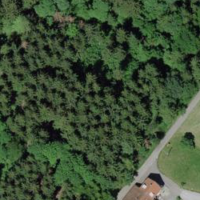
EUNIS habitat code: 43
Species observed at this site:
Euonymus europaeus
Ciconia ciconia
Corylus avellana
Prunus padus